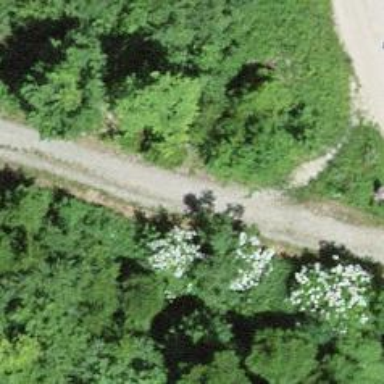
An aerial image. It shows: Gravel track with grade 2 tracktype.